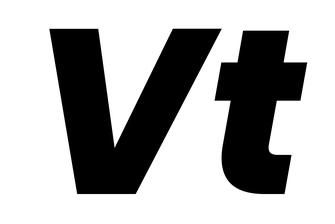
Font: Poppins-ExtraBoldItalic